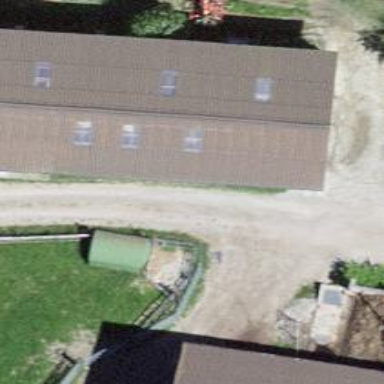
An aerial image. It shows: Sty building.